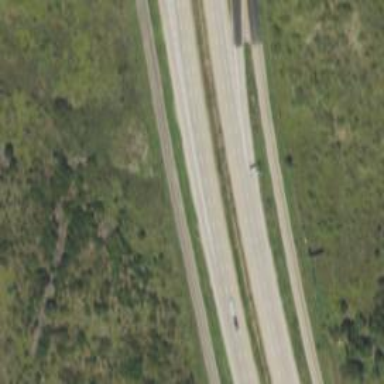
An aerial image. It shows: View of motorway.